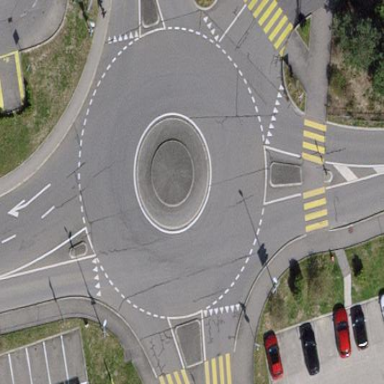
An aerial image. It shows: Unclassified asphalt road with roundabout junction.